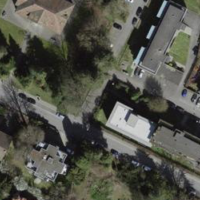
EUNIS habitat code: 54
Species observed at this site:
Aesculus hippocastanum